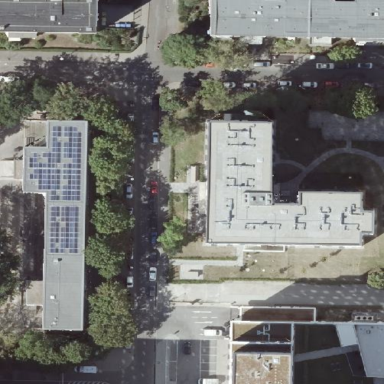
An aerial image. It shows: Dormitory building with flat roof.